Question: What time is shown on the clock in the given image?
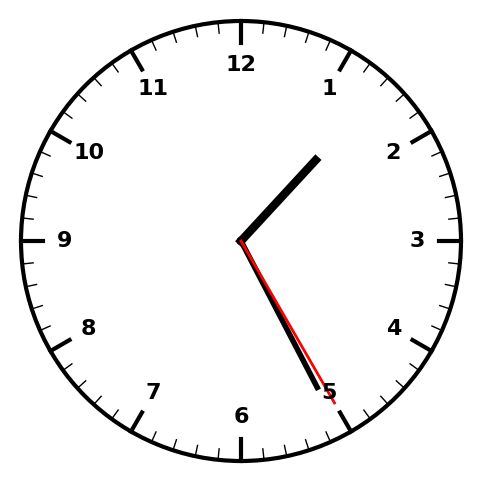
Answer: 01:25:25